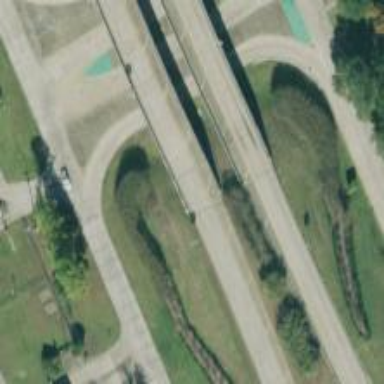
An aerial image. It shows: Bridge crossing over expressway trunk road.